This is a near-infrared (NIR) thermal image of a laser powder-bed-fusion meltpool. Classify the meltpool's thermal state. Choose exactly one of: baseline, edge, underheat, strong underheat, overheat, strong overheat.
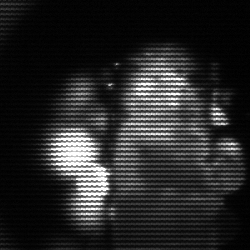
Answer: strong underheat